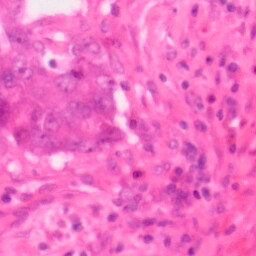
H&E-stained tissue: Colon